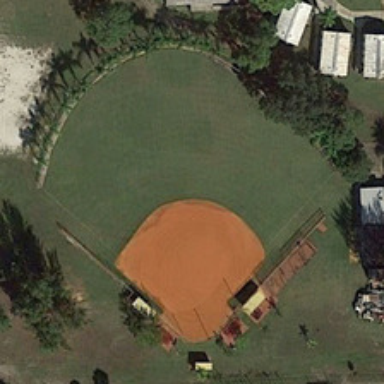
The baseball field is evenly divided into four parts .